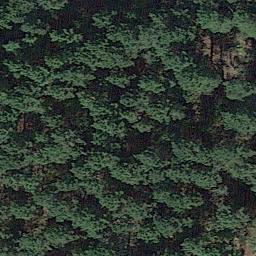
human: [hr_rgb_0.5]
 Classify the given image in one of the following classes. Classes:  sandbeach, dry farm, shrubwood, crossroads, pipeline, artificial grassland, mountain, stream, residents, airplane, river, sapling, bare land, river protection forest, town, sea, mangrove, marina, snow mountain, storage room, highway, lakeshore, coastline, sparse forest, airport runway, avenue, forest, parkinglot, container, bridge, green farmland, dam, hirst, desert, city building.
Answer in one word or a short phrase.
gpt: forest